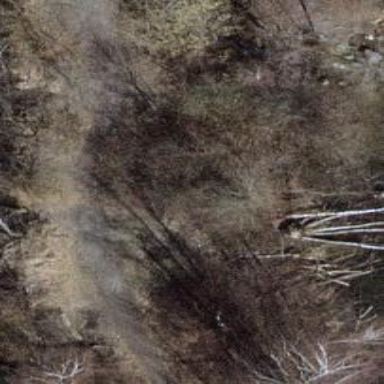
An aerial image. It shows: Gravel path.